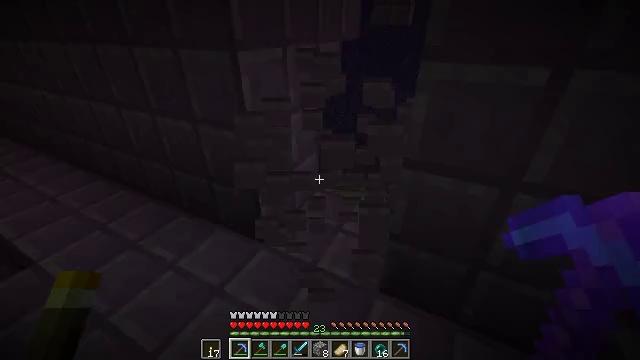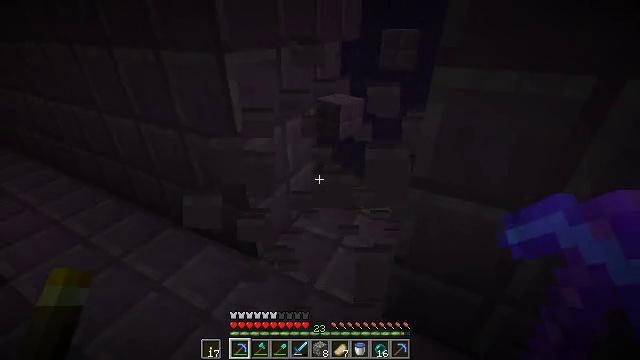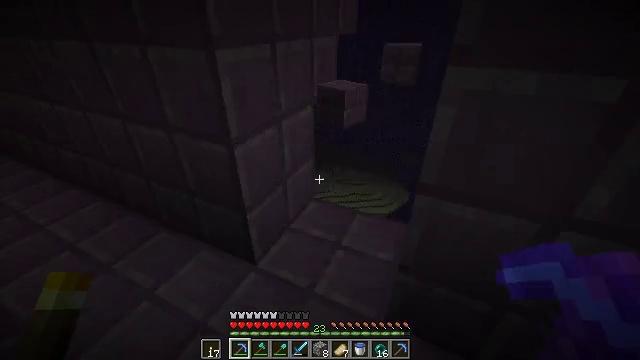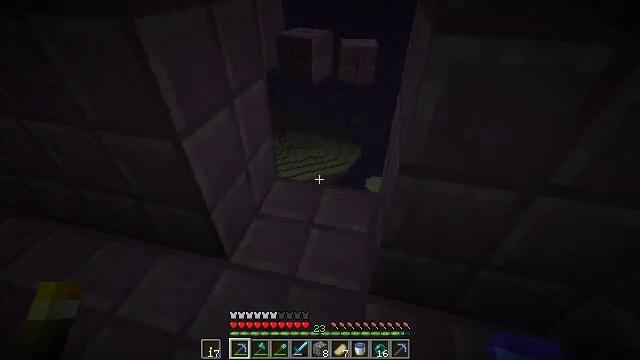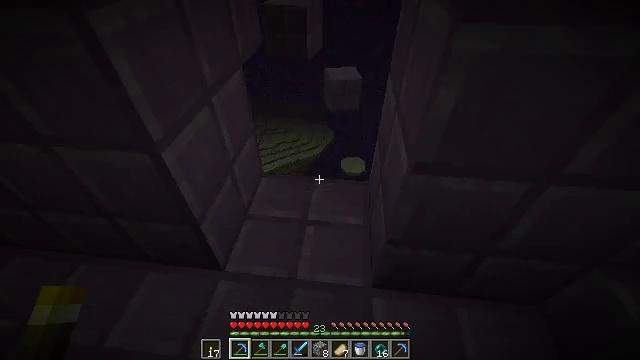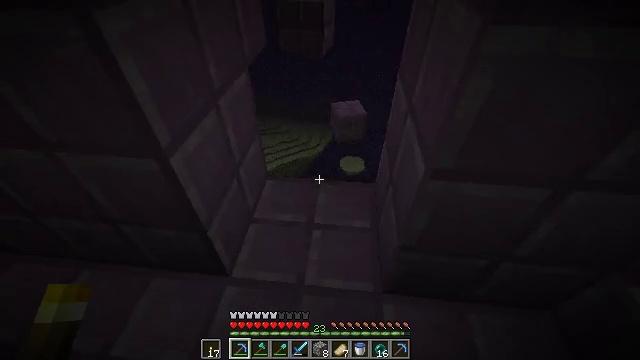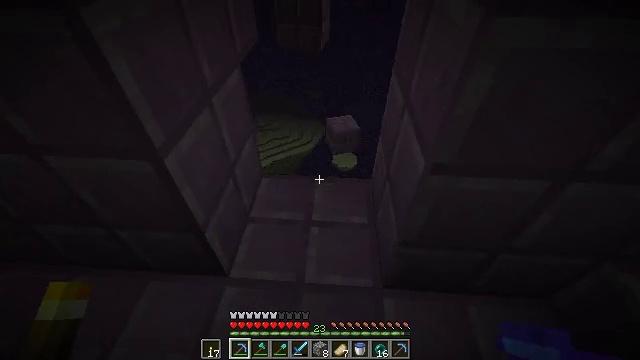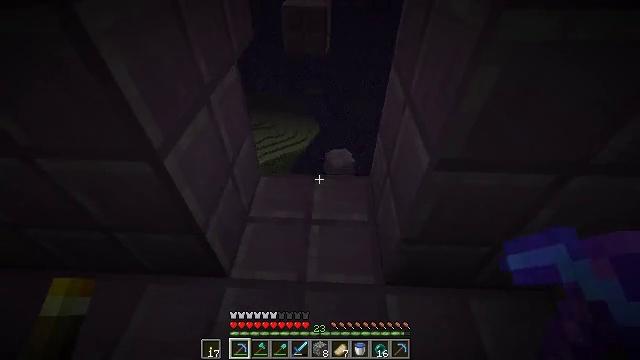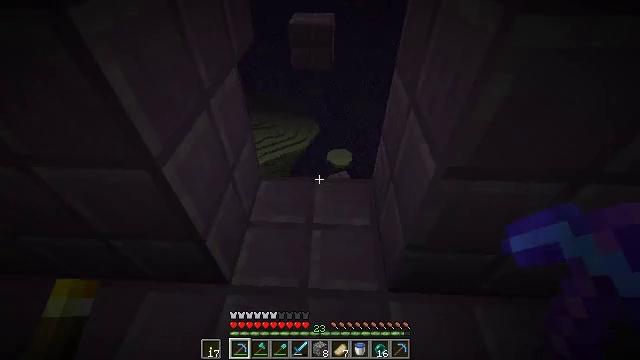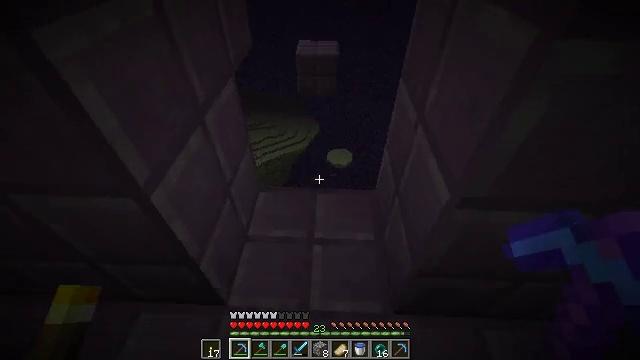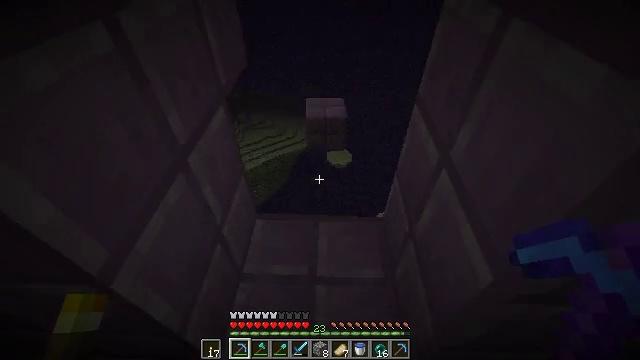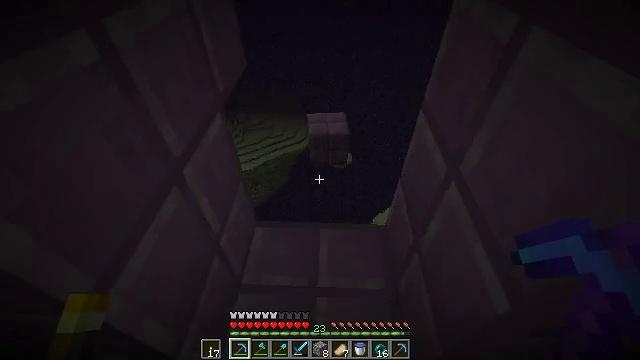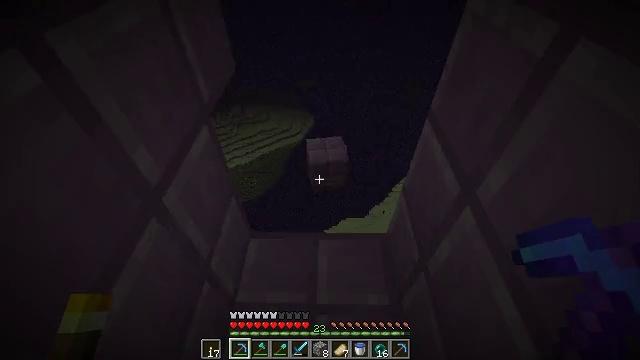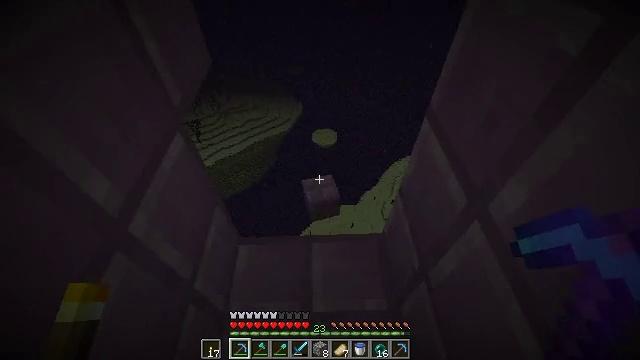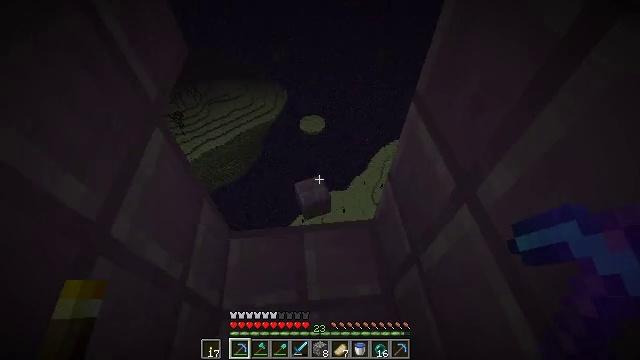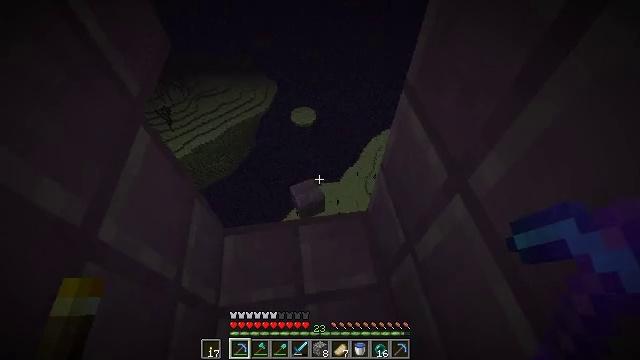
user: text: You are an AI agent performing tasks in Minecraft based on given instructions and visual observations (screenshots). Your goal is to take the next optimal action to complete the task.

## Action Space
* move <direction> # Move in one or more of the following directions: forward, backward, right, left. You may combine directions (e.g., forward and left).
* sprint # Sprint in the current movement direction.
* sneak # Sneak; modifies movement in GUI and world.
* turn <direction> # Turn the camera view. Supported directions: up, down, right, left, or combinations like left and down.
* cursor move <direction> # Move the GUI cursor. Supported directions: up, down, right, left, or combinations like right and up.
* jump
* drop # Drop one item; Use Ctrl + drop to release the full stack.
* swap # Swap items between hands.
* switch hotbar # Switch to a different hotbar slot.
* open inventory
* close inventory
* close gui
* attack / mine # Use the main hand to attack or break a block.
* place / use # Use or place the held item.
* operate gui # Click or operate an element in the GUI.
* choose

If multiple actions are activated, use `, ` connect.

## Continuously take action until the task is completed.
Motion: motion action
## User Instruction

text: Gather purpur pillar for building.
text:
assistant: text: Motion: move forward, attack / mine
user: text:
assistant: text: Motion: move forward and move left, turn right and down, attack / mine
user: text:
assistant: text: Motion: move forward and move left, turn right and down
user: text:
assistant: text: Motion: turn right and down
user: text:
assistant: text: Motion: no_op
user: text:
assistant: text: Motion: turn right
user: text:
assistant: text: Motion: turn right
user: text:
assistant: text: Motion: move forward
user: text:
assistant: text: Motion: move forward
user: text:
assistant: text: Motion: move forward
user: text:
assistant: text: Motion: move forward
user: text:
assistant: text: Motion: turn right and down
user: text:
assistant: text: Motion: turn right and down
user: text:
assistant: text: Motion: turn right and down
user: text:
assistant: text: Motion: turn right and down
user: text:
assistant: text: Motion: no_op
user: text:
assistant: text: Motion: no_op
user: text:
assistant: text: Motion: turn right and down
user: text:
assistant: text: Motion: turn right and down
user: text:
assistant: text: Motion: no_op
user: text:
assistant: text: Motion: move forward
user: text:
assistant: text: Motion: move forward
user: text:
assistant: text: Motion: move forward
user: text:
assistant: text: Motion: turn down
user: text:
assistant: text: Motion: turn down
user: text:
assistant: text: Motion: turn down
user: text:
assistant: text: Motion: no_op
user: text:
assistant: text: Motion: no_op
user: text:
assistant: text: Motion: no_op
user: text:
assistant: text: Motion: no_op